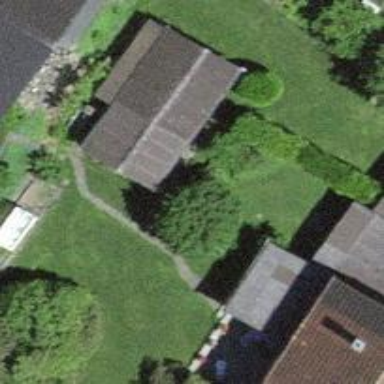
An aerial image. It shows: Shed.